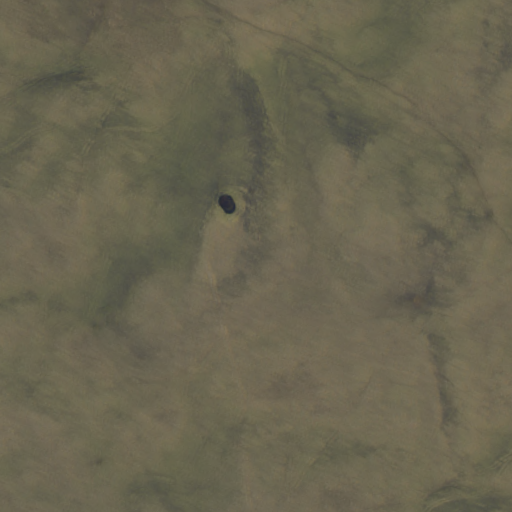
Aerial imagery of mountain in Hawaii named Pu‘upueo containing only unknown